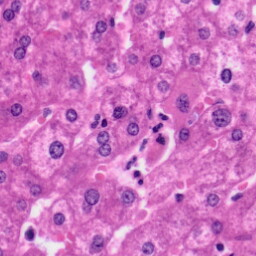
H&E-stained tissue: Liver